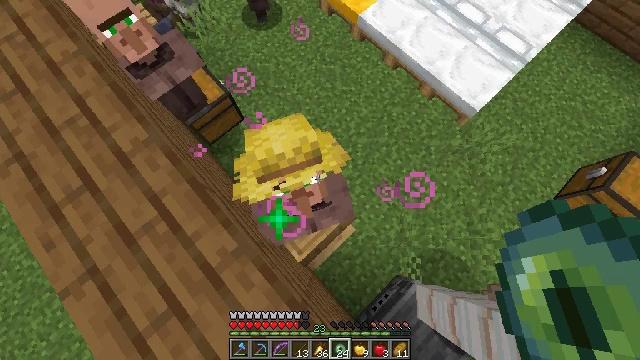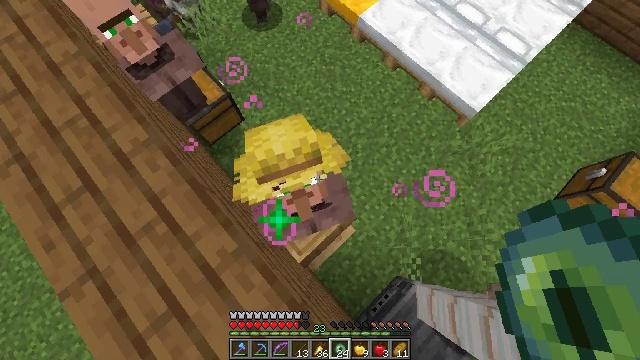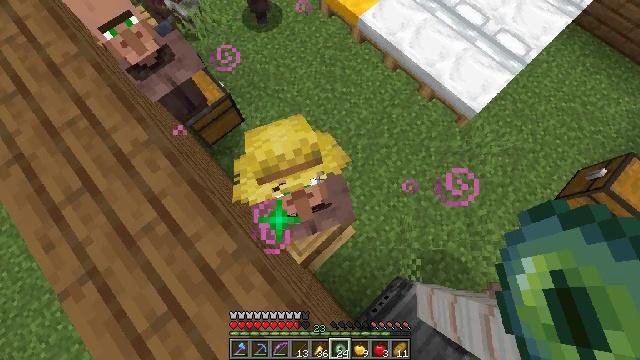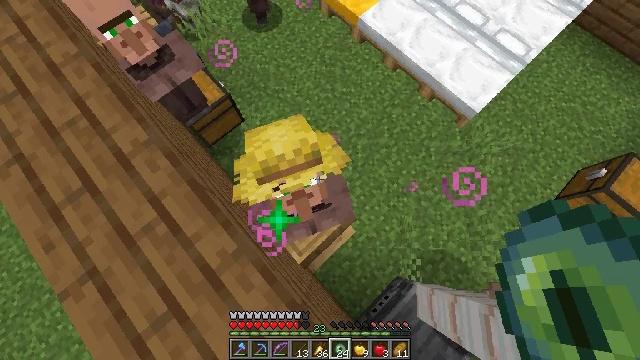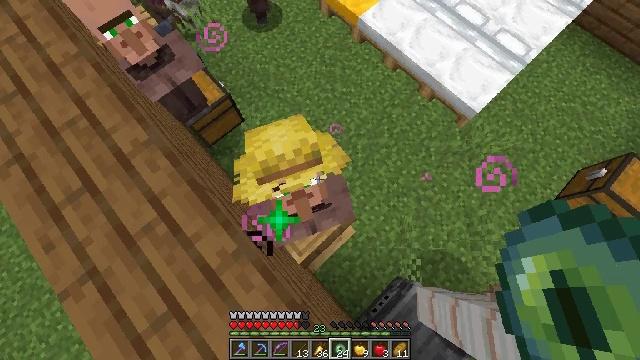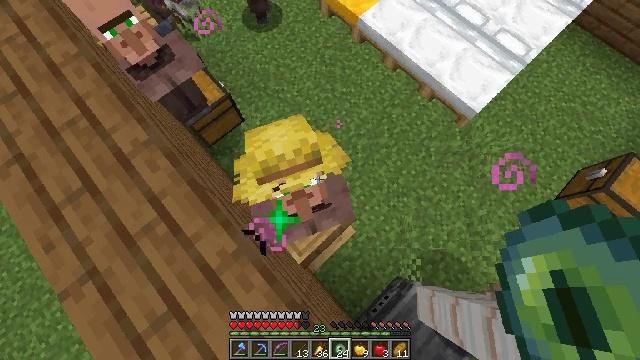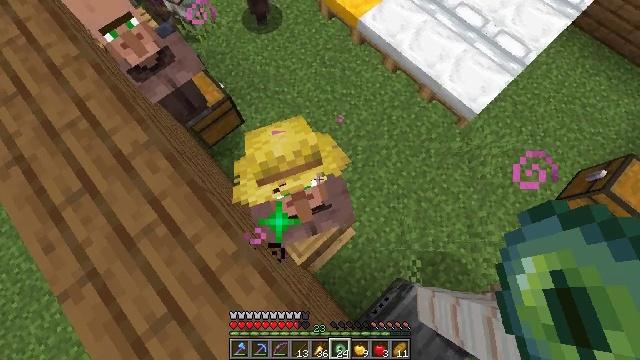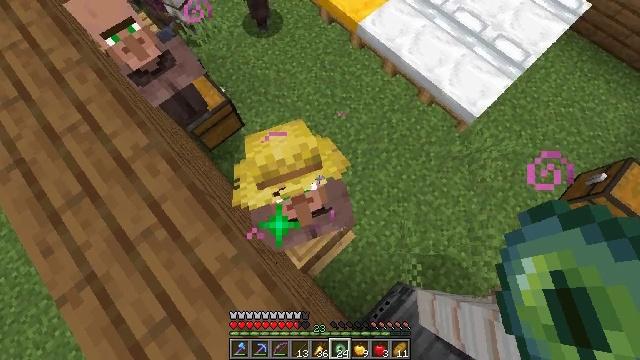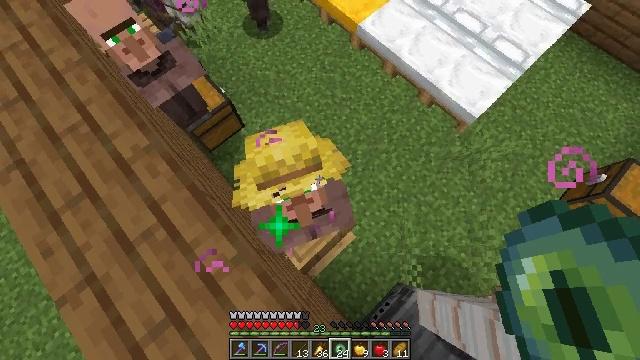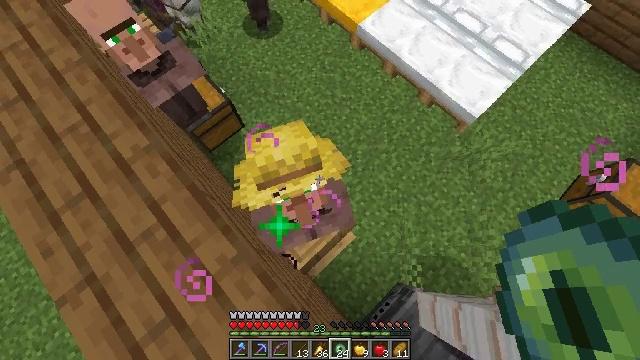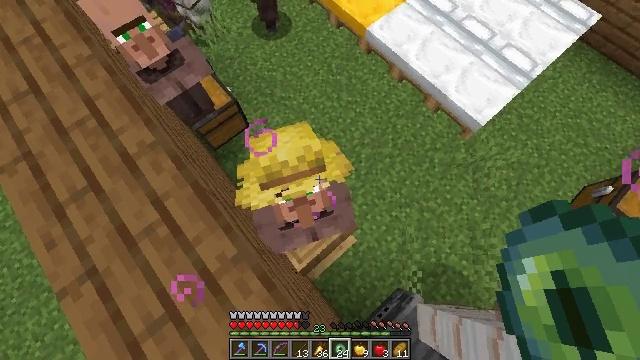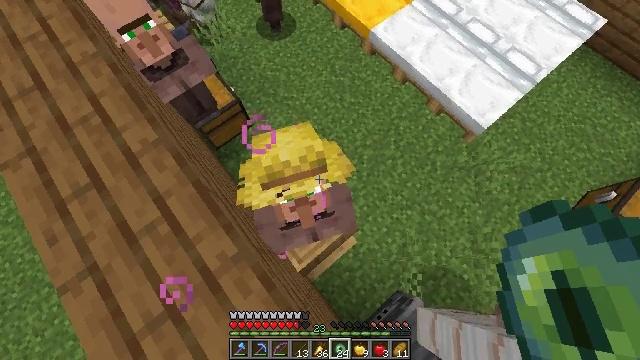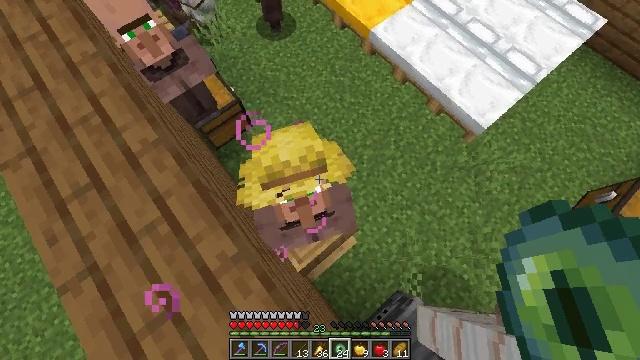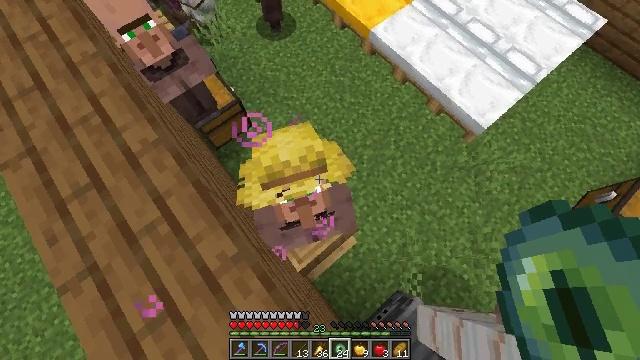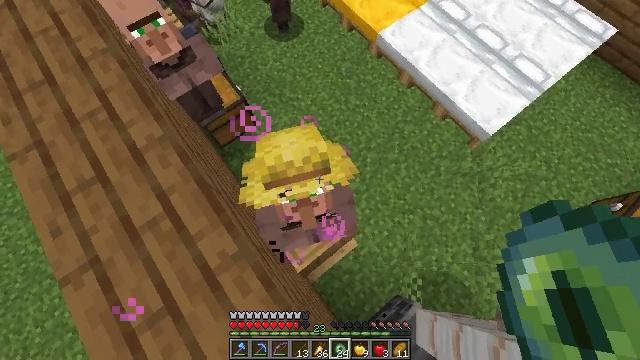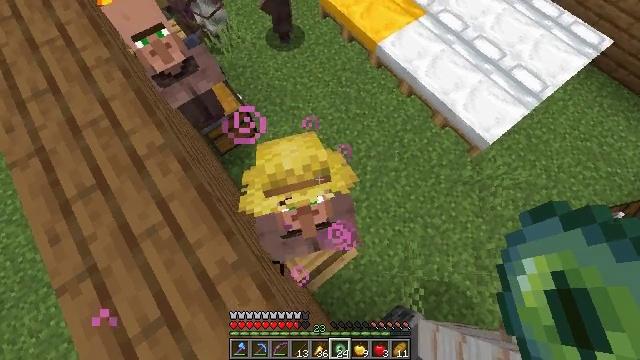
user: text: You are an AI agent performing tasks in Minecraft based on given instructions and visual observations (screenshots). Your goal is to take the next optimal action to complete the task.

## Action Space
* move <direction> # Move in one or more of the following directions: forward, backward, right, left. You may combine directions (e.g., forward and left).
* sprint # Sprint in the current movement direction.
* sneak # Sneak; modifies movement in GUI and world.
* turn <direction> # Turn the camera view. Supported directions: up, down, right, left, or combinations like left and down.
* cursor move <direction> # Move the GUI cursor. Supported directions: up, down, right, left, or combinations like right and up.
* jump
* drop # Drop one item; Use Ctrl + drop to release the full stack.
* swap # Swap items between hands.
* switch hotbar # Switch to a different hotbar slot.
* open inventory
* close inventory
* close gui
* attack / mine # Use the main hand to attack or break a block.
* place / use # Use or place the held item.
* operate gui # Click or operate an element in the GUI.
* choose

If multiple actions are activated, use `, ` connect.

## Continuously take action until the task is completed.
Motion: motion action
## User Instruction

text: Drop a cake.
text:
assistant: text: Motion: close gui
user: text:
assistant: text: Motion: open inventory
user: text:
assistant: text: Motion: no_op
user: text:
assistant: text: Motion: no_op
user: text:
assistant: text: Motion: no_op
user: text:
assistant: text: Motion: no_op
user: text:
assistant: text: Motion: no_op
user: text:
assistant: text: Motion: no_op
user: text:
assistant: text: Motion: no_op
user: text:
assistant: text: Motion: turn left
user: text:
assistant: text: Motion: turn left
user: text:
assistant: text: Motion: no_op
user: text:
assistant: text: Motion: no_op
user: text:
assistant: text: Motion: turn left
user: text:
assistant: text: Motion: turn up
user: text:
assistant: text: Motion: no_op
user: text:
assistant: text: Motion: turn down
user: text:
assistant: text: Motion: turn left and down
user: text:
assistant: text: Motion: turn down
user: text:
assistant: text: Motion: no_op
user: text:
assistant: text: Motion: no_op
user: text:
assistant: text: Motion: no_op
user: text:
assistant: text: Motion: no_op
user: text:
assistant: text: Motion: no_op
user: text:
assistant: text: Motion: no_op
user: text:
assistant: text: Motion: no_op
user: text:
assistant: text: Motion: no_op
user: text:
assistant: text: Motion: no_op
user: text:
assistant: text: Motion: turn right and up
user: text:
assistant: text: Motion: no_op